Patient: sex M, age 49
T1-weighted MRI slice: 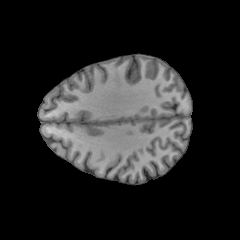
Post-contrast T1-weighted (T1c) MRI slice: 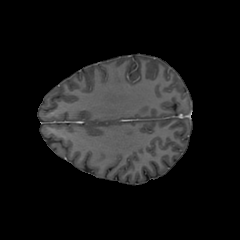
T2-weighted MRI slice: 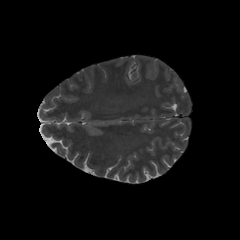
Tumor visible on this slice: no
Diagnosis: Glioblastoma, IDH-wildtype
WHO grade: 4